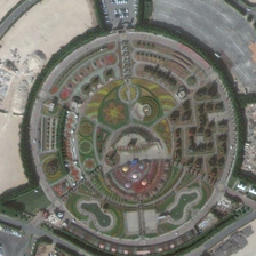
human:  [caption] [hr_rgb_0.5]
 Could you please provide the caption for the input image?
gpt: There are several parking lots around a circular square.

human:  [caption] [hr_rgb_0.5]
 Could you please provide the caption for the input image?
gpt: There are some parking around the circular square.

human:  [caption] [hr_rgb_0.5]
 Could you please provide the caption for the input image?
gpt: The square is big.

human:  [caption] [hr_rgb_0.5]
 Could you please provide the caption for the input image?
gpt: The square is very big.

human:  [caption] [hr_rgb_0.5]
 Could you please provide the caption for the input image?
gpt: different parking spaces are around a square circle.